Question: I have an app that main layout is a custom top bar (with actions similar to a web browser, back, forward, etc.), a left main menu and a center view where all the information is displayed.
So at first I think of this app as a Master-Detail one but the top bar and the navigation options seems to prevent this option.
Then I remember the view controllers containment option. Basically I will try to build the root view controller with a view representing the top bar, a table view as the main menu and in the central view add the child view controllers. This option also allows me to build view controllers with similar layout (left menu and center display view).
The truth is that I'm not 100% sure that this is the better option, so I'm asking here if anyone has experience with something like this and if you think this is the best option to build this kind of layout.
Cheers!
Here is an image that represent the layout. In the content view there could be other views similar to a Master-Detail view.

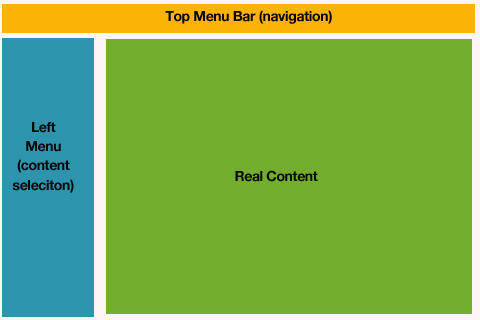
Answer: I would create it like this:
Start with a UINavigationController.
This will allow you to use the UINavigationBar at the top in order to get your Top Menu Bar.
Then, create a custom UIViewController which contains a UITableView and a UIView (not controllers) and push it onto the navigation stack. This allows you to control both views from the same controller, making interaction between them trivial.
On the other hand, if you need to swap out the right or left views a lot and want them to be "stand-alone" then you will be better off using view controller containment as you initially thought. This is slightly more involved, but the UIView class reference has very good documentation on how to accomplish this.